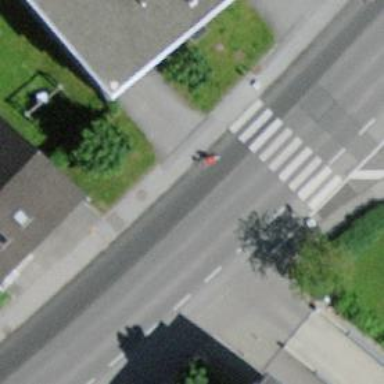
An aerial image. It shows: Secondary road with asphalt surface. It has cycle lane on both sides.